What has changed from the first image to the second?
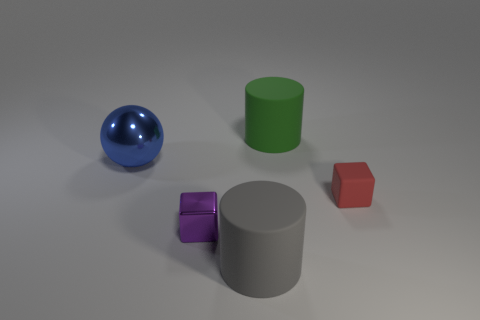
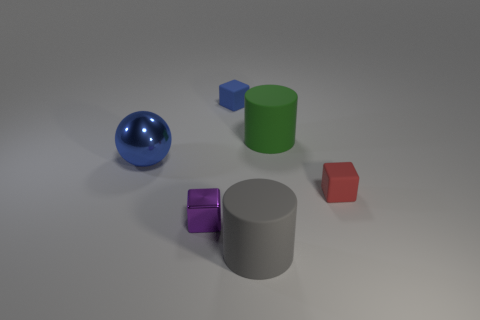
the blue matte object has appeared
the tiny blue block has appeared
the small blue rubber block on the left side of the small red rubber object has been added
the small blue matte block that is to the left of the red matte block has appeared
the tiny blue matte block to the right of the large gray rubber thing has been newly placed